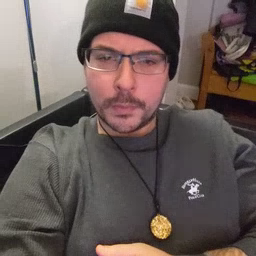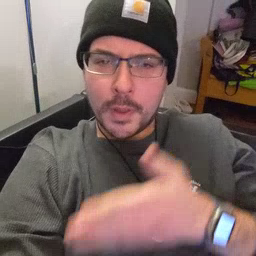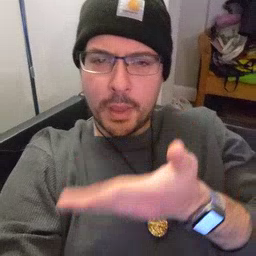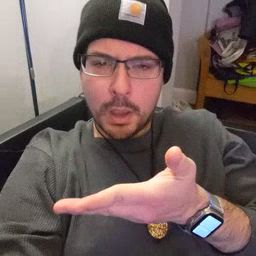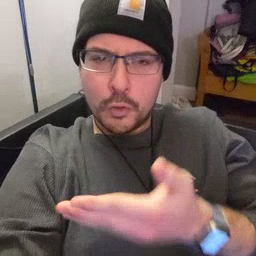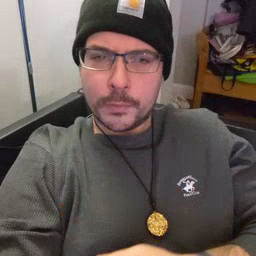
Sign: there